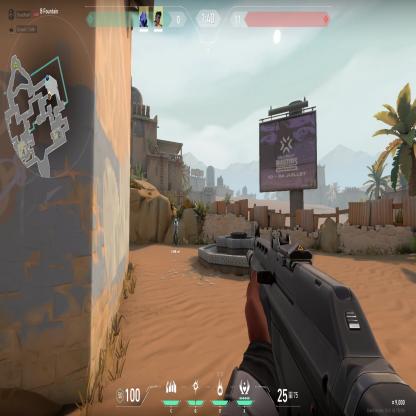
Label: teammate